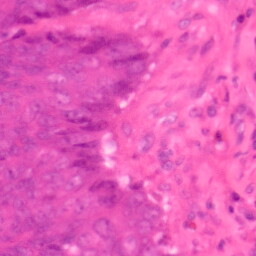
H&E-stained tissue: Colon